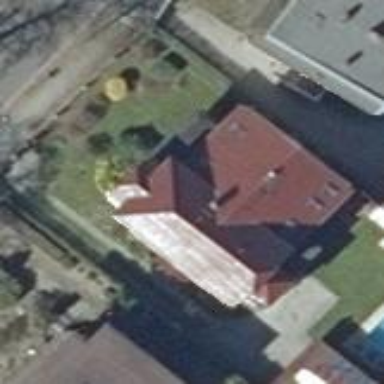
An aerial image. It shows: Building.